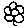
Label: flower